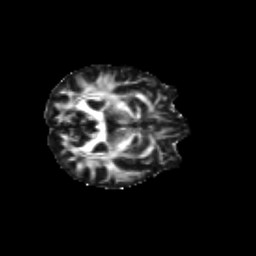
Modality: FA
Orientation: axial
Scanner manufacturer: siemens
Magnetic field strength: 3 T
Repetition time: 9.2 s
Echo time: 0.084 s